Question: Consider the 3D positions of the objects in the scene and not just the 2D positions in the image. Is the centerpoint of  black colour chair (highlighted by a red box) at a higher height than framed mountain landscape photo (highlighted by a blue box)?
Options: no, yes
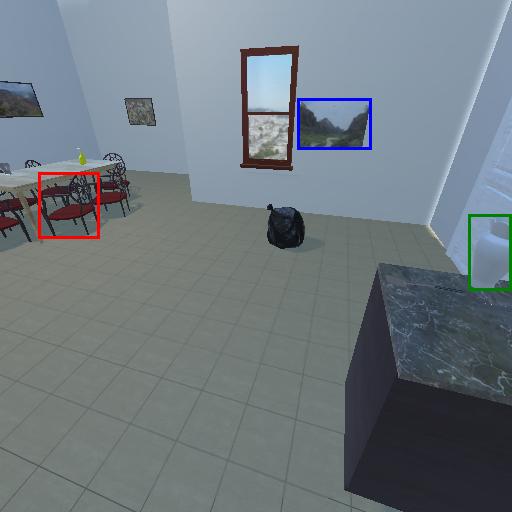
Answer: no